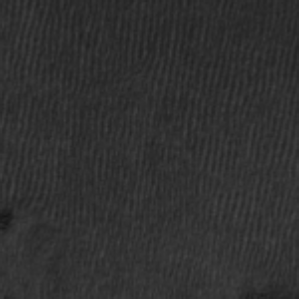
Label: frost